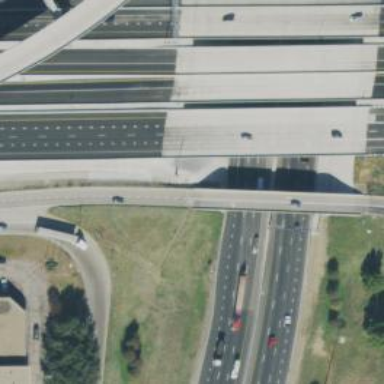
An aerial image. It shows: Bridge.